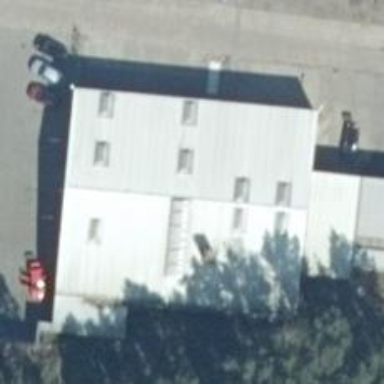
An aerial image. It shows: Car shop.